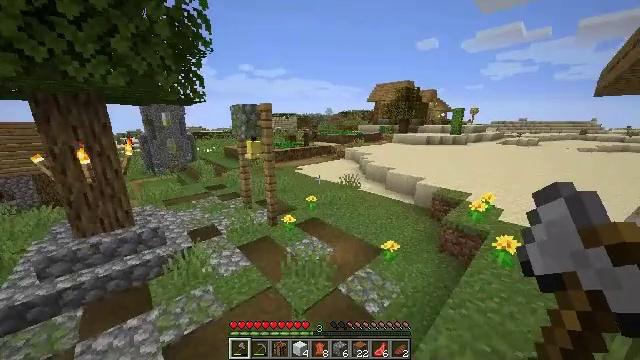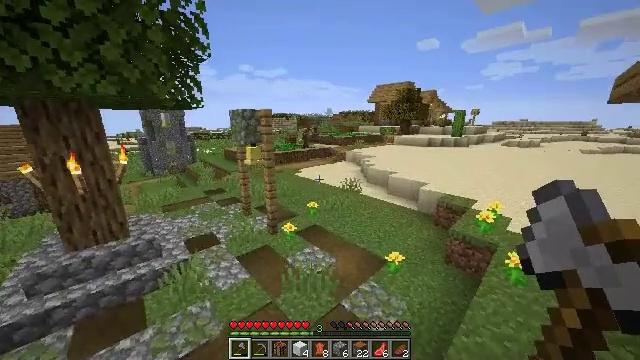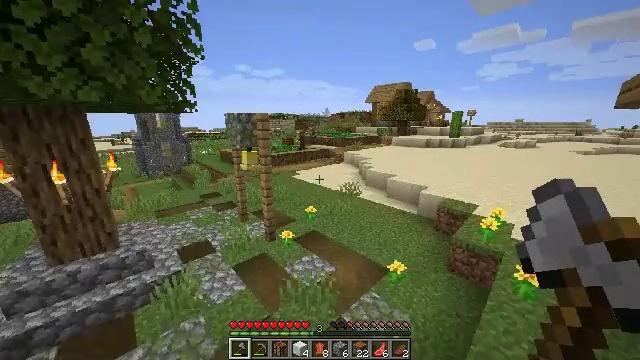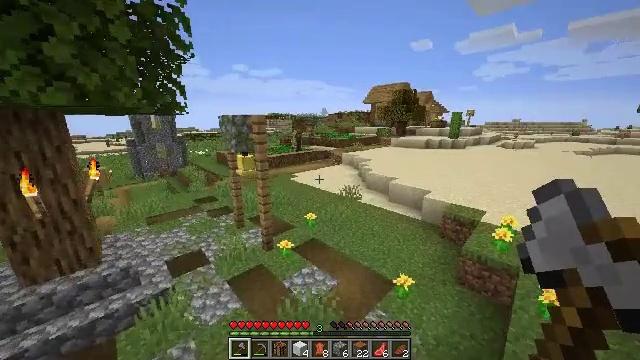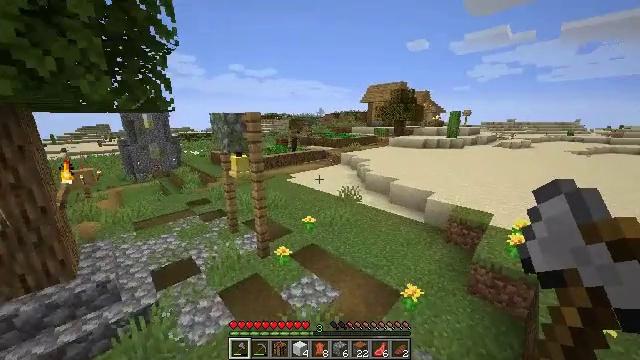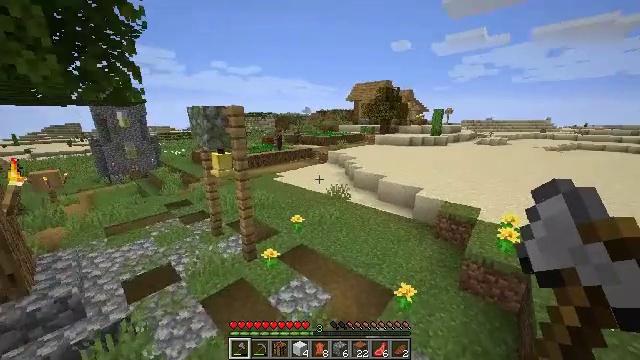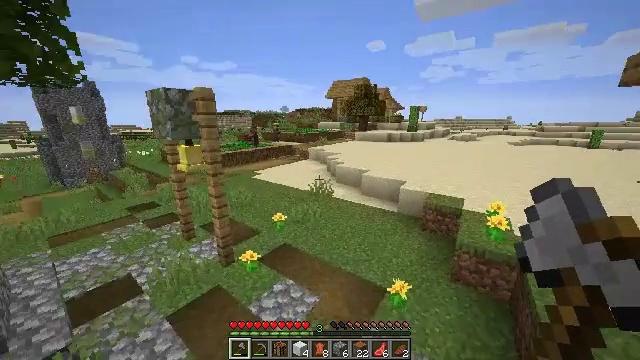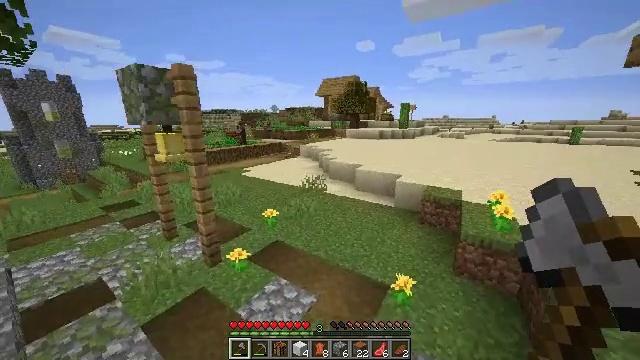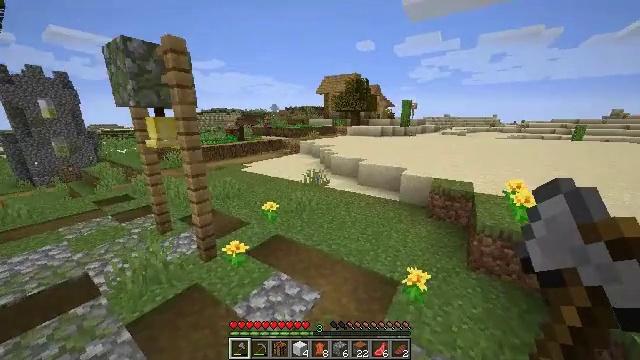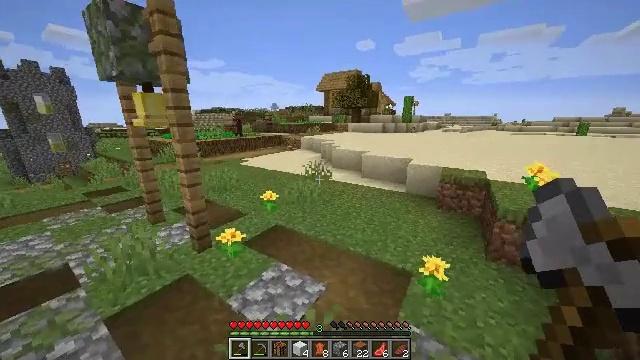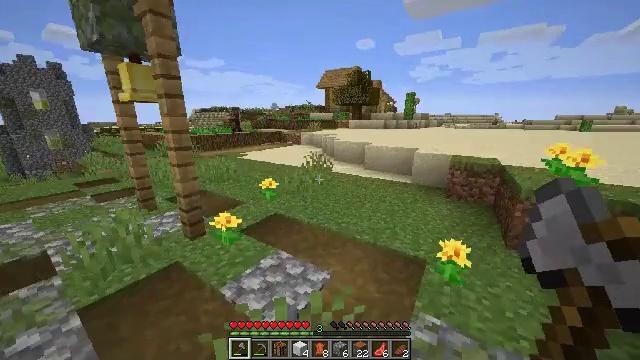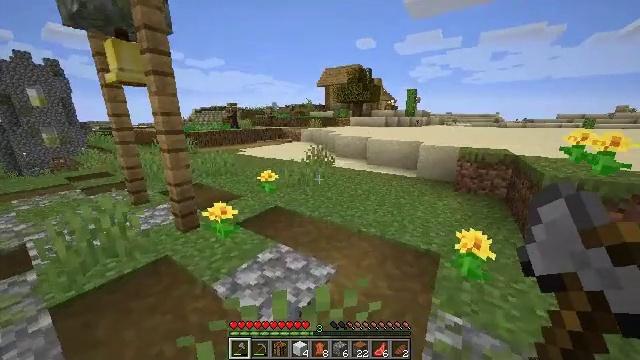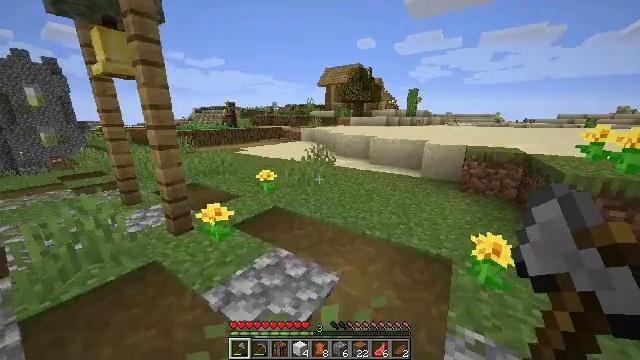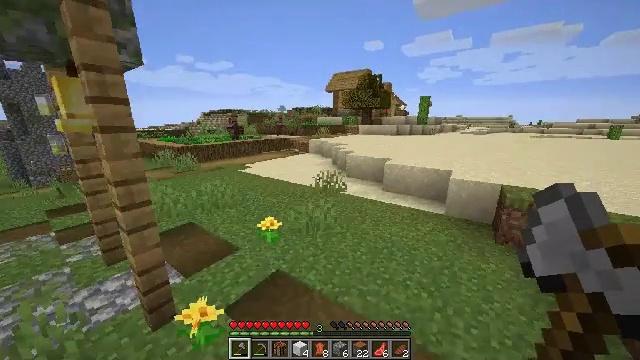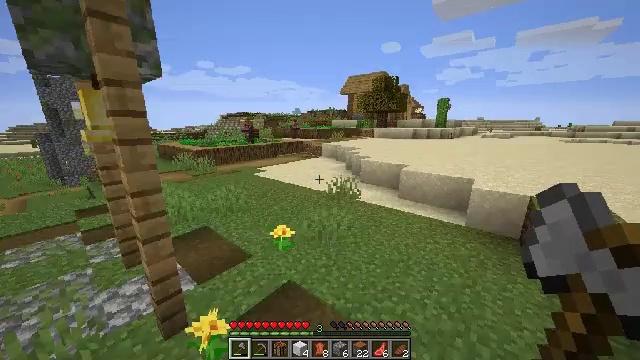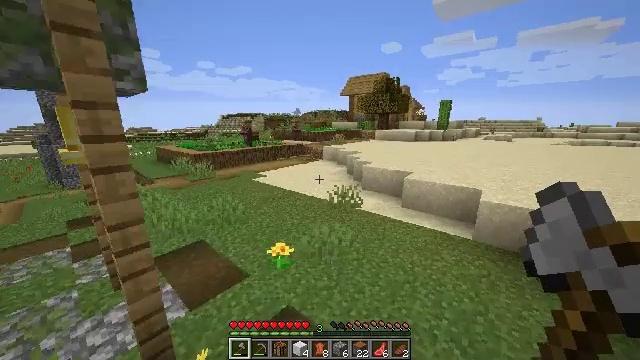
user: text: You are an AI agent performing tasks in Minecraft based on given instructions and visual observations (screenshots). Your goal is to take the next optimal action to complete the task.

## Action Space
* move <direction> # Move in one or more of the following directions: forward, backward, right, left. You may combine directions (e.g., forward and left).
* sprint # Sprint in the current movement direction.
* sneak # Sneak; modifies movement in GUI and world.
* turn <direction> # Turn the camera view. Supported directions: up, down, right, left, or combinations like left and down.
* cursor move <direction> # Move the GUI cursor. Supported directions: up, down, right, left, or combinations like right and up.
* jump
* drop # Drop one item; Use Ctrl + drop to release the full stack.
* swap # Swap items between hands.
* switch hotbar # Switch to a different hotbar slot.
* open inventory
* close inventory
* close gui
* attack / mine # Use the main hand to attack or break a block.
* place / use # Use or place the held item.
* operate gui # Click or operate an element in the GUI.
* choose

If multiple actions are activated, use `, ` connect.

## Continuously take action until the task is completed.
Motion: motion action
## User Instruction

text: Gather the composter from your farm.
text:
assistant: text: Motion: move forward, sprint, jump
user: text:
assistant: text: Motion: move forward, sprint, jump
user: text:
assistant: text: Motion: move forward, sprint, jump
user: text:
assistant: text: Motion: move forward, sprint, jump
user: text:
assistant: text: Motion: move forward, sprint, turn right, jump
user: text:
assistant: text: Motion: move forward, sprint, turn right, jump
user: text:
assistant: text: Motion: move forward, sprint, turn right, jump
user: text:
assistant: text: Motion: move forward, sprint, jump
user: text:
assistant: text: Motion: move forward, sprint, jump
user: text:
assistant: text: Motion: move forward, sprint, jump
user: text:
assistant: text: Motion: move forward, sprint, jump
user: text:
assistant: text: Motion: move forward, sprint, jump
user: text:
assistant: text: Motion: move forward, sprint, turn left, jump
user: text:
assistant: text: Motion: move forward, sprint, turn left, jump
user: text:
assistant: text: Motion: move forward, sprint, jump
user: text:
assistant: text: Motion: move forward, sprint, jump
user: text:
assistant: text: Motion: move forward, sprint, jump
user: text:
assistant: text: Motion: move forward, sprint, jump
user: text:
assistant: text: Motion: move forward, sprint, jump
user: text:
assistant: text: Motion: move forward, sprint, turn left and up, jump
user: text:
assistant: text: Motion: move forward, sprint, turn left and up, jump
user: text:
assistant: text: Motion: move forward, sprint, turn left and up, jump
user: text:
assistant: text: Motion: move forward, sprint, jump
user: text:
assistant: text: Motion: move forward, sprint, jump
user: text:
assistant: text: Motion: move forward, sprint, jump
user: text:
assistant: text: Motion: move forward, sprint, jump
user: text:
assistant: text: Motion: move forward, sprint, jump
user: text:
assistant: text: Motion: move forward, sprint, jump
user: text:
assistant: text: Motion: move forward, sprint, jump
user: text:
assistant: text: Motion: move forward, sprint, jump